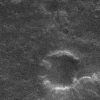
Atmospheric dust classification: not_dusty